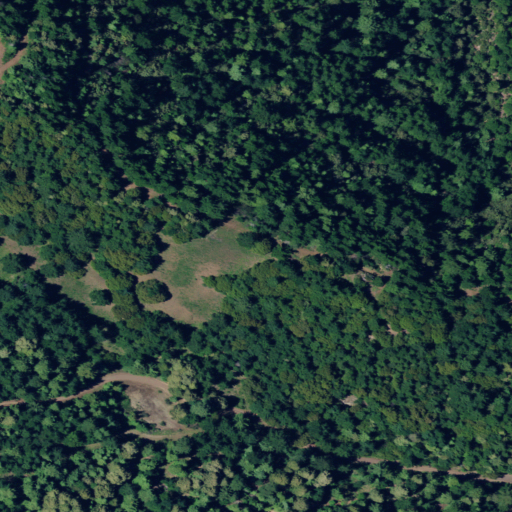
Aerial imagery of plain(s) in California named Dugans Opening containing evergreen forest, open development, shrub, mixed forest, medium intensity development, and low intensity development